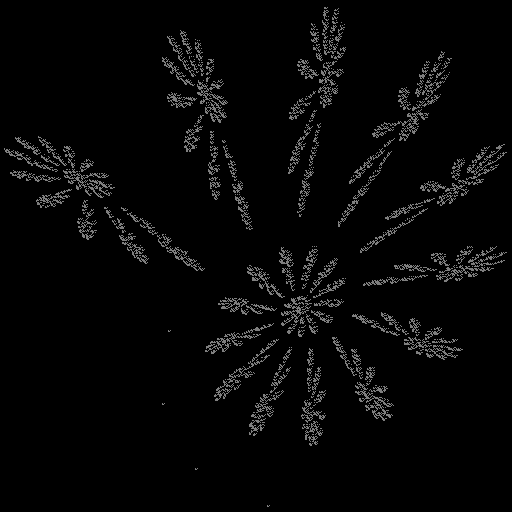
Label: swirl